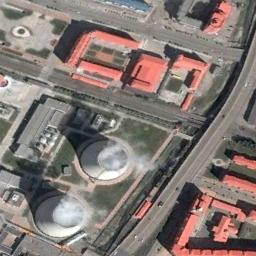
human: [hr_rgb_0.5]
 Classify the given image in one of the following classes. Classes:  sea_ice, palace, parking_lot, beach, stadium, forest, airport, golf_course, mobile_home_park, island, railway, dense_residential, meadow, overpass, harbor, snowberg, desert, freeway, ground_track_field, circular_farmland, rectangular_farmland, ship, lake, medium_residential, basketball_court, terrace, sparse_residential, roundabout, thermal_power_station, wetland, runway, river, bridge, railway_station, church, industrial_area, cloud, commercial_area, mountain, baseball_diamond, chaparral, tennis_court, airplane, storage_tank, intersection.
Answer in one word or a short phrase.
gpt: thermal_power_station